Interaction volume radius: 5 \u00c5
Interaction volume height: 25 \u00c5
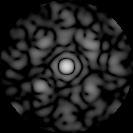
Disorder parameter: 0.609